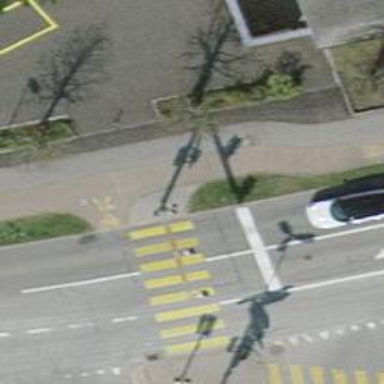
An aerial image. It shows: Crossing on asphalt cycleway.